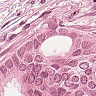
Metastatic tissue present: yes